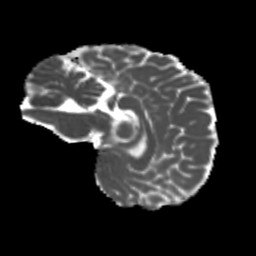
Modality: MD
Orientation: sagittal
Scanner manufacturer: siemens
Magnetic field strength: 3 T
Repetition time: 4 s
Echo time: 0.0594 s